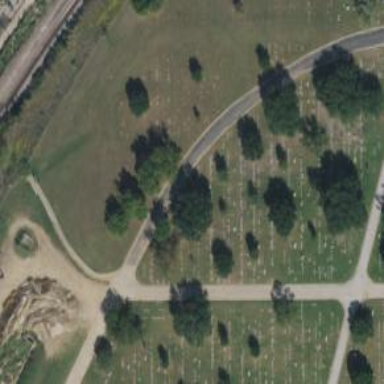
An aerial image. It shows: Grave yard.